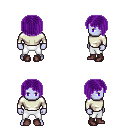
a pixel art fantasy rpg character, male body template, dark elf, purple skin, white long-sleeve shirt, white pants, purple pageboy hairstyle, maroon shoes, four views (front, back, left, right), 2x2 character sprite sheet, small pixel art, hard edges, no anti-aliasing